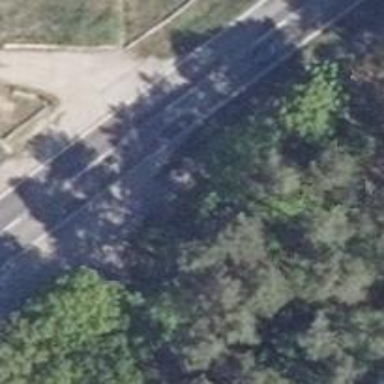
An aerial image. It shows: Asphalt path.